Aerial crown-view tile of a tropical tree (Barro Colorado Island, Panama), acquired 20250616:
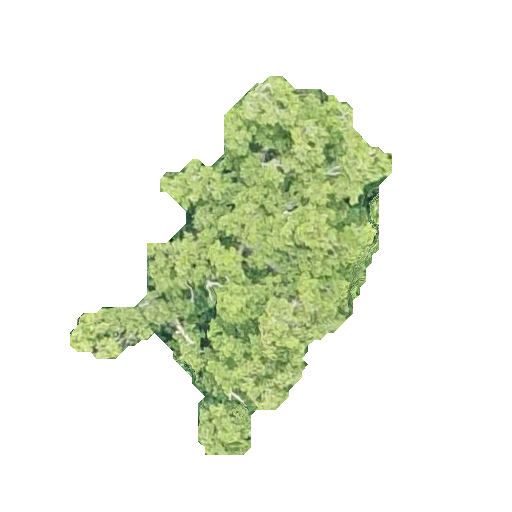
Species: Poulsenia armata
GBIF accepted scientific name: Poulsenia armata
Crown area: 85.998 m²